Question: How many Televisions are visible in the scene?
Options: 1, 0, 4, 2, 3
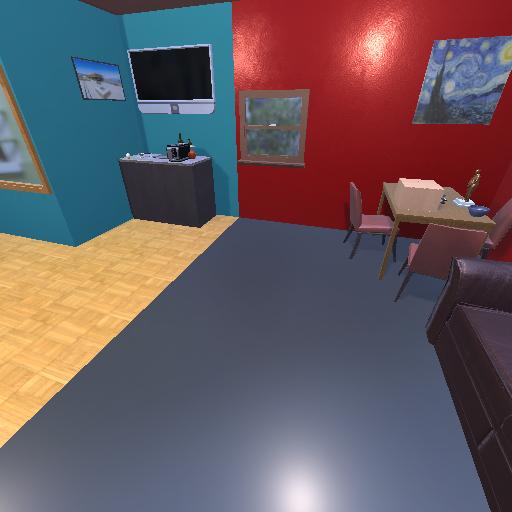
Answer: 1